Aerial crown-view tile of a tropical tree (Barro Colorado Island, Panama), acquired 20250616:
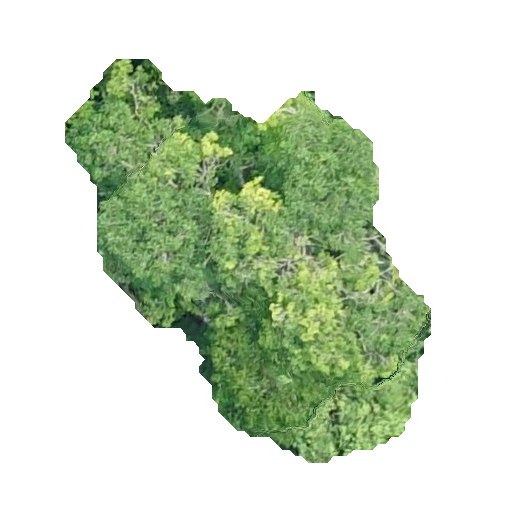
Species: Astronium graveolens
GBIF accepted scientific name: Astronium graveolens
Crown area: 131.108 m²